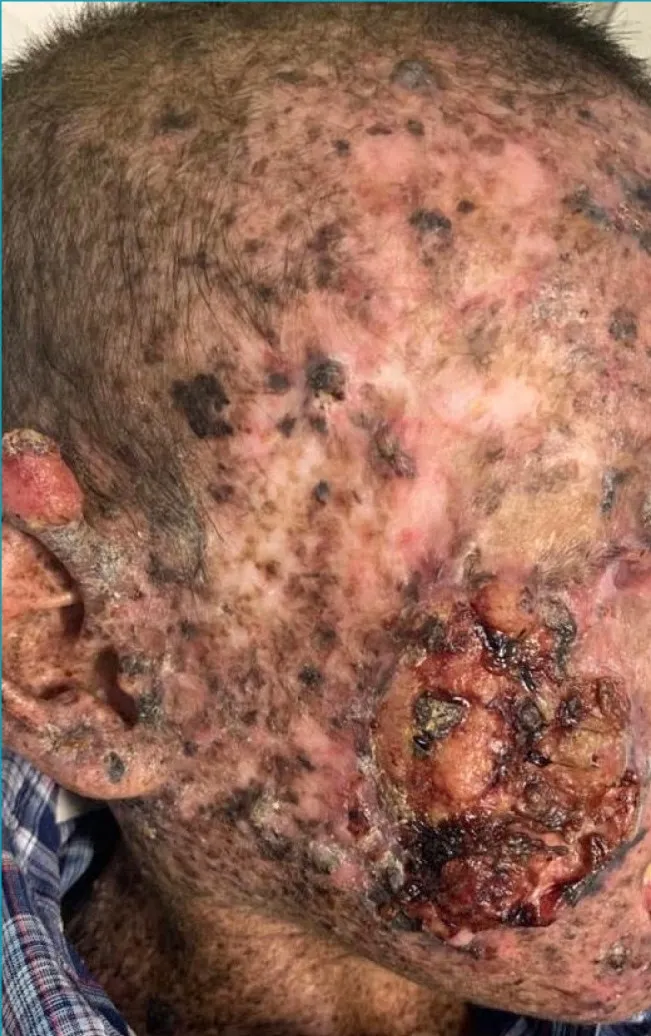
Proliferative epithelial lesion with superficial atypia in the skin of the right temporal region measuring about 7 cm.
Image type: medical_photograph (skin_photograph)